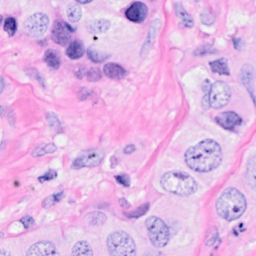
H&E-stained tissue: Breast